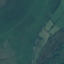
Land use / land cover: Pasture